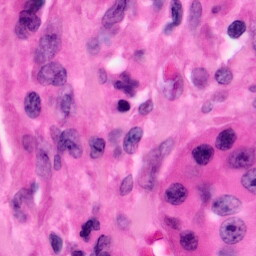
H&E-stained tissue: Pancreatic